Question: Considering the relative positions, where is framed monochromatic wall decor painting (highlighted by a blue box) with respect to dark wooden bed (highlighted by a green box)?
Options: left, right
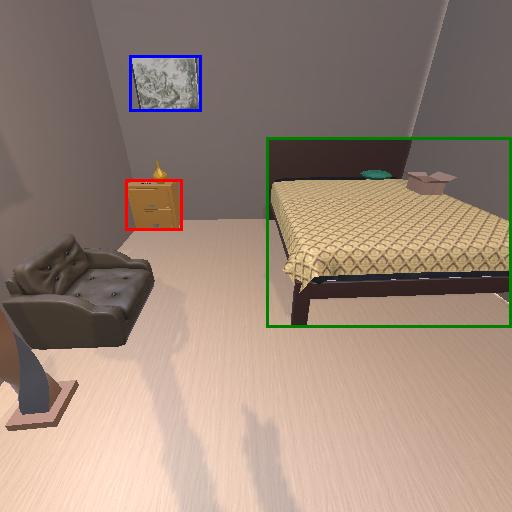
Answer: left